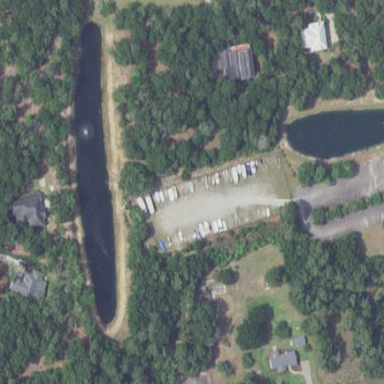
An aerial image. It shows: Boat storage facility.